Interaction volume radius: 5 \u00c5
Interaction volume height: 25 \u00c5
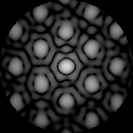
Disorder parameter: 0.2478